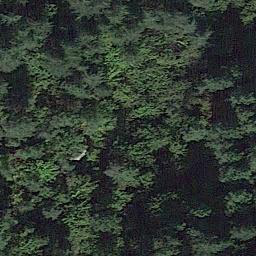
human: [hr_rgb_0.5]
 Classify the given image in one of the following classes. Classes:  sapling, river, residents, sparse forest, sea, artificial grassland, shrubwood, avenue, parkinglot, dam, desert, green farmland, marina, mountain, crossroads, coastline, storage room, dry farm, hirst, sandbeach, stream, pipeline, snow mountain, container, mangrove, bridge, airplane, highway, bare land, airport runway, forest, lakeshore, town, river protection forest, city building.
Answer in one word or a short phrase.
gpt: forest